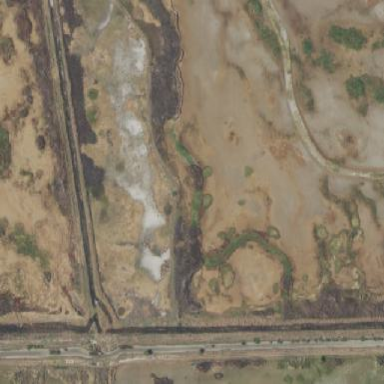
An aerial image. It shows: Marsh wetland.